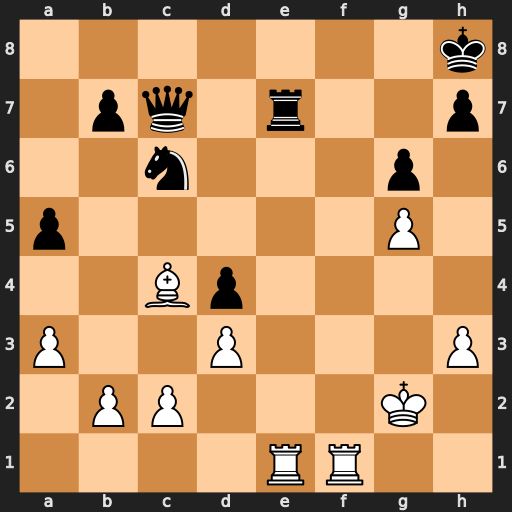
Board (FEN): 7k/1pq1r2p/2n3p1/p5P1/2Bp4/P2P3P/1PP3K1/4RR2
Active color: w
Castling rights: -
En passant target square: -
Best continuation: Rf8+ Kg7 Rg8#